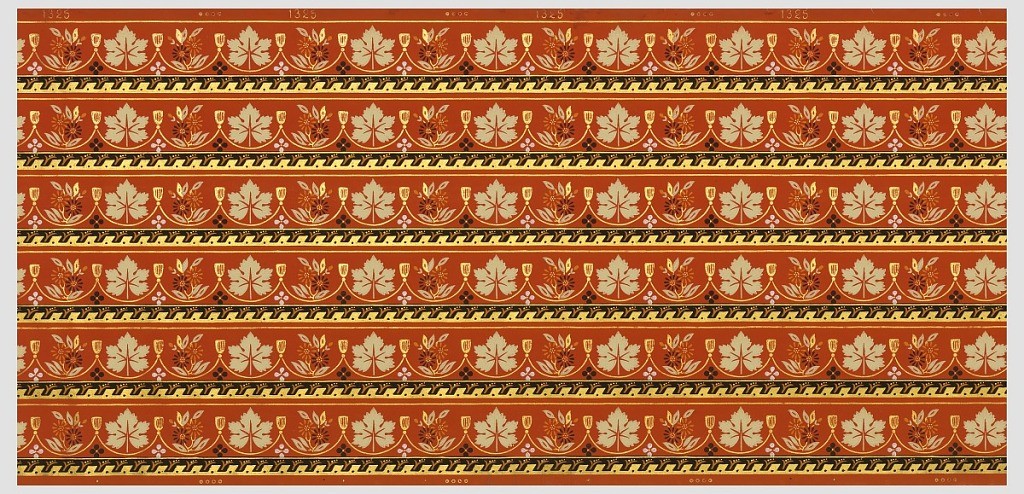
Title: Border
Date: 1875–1906
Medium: Block-printed
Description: Wallpaper roll.
Printed six across, leaf motifs separated by tassels. Printed in colors on orange ground.